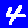
Digit: 4